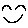
Label: smiley face